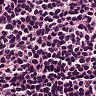
Metastatic tissue present: no